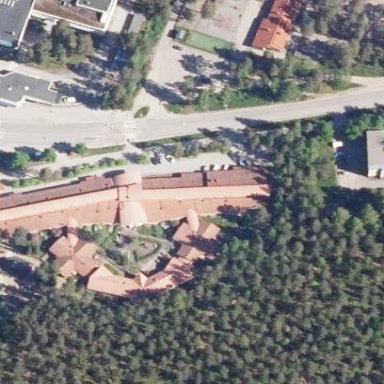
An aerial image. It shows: Public building.